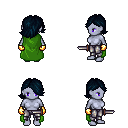
a pixel art fantasy rpg character, female body template, dark elf, purple skin, green cape, metal pants, raven swoop hairstyle, gold gloves, dagger, four views (front, back, left, right), 2x2 character sprite sheet, small pixel art, hard edges, no anti-aliasing